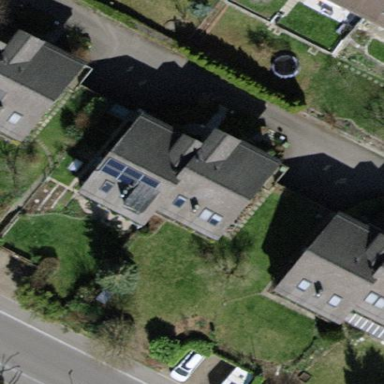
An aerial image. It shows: House with pitched roof.